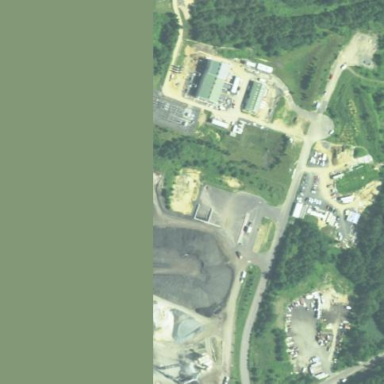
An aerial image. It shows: Landfill area.